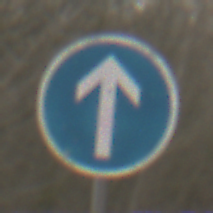
Verkehrszeichen: VorgeschriebeneFahrtrichtungGeradeaus
Umgebung: Outdoor, Nature
Tageszeit: MorningAfternoon
Wetter: PartlyCloudy
Licht: Natural
Jahreszeit: Winter
Kontrast: MediumContrast